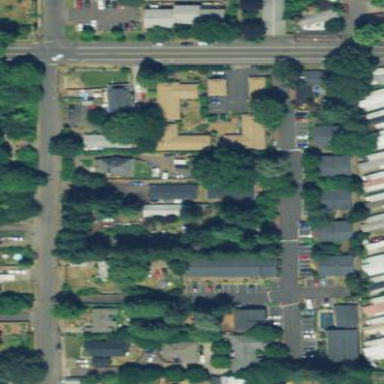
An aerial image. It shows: Residential area with apartments.